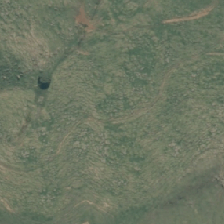
Land cover: low_producing_grassland